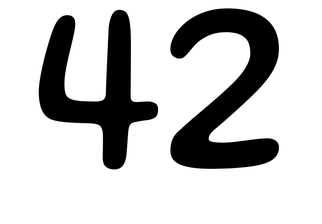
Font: Gluten_Regular